Question: I have an ImageView (the clock image in the screen shot below) that I'd like to center vertically to the timestamp text ("2 hours ago" in the image) no matter what the text size.

I've tried 'android:layout_centerVertical="true"' but it has no effect.
I've included the layout code below. What would be the right way to center the clock (id createdTimeImage) vertically to the timestamp text (id createdTime) in a RelativeLayout? Appreciate any pointers in the right direction.
'''
<RelativeLayout xmlns:android="http://schemas.android.com/apk/res/android"
android:layout_width="fill_parent"
android:layout_height="wrap_content" >
<RelativeLayout
android:id="@+id/fromPictureSection"
android:layout_width="wrap_content"
android:layout_height="wrap_content"
android:background="@drawable/square_shape_grey_border"
android:padding="1dip"
android:layout_marginLeft="10dip"
android:layout_marginTop="10dip" >
<ImageView
android:id="@+id/fromPicture"
android:layout_width="50dip"
android:layout_height="50dip"
android:contentDescription="@null" />
</RelativeLayout>
<TextView
android:id="@+id/fromName"
android:layout_width="match_parent"
android:layout_height="wrap_content"
android:layout_toRightOf="@id/fromPictureSection"
android:paddingLeft="5dip"
android:paddingRight="10dip"
android:paddingTop="12dip"
android:textAppearance="@style/bodyTextStyle" />
<ImageView
android:id="@+id/createdTimeImage"
android:layout_width="wrap_content"
android:layout_height="wrap_content"
android:layout_below="@id/fromName"
android:layout_toRightOf="@id/fromPictureSection"
android:contentDescription="@null"
android:paddingBottom="0dip"
android:paddingLeft="5dip"
android:paddingTop="0dip"
android:layout_centerVertical="true"
android:src="@drawable/clock" />
<TextView
android:id="@+id/createdTime"
android:layout_width="match_parent"
android:layout_height="wrap_content"
android:layout_below="@id/fromName"
android:layout_toRightOf="@id/createdTimeImage"
android:layout_centerVertical="true"
android:paddingBottom="0dp"
android:paddingLeft="2dip"
android:paddingRight="10dip"
android:paddingTop="0dp"
android:textAppearance="@style/smallGreyTextStyle" />
</RelativeLayout>
'''
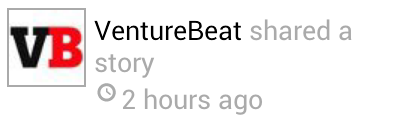
Answer: You can initialize an image to the 'textview' itself
'''
<TextView
android:id="@+id/createdTime"
android:layout_width="match_parent"
android:layout_height="wrap_content"
android:layout_below="@id/fromName"
android:layout_toRightOf="@id/createdTimeImage"
android:layout_centerVertical="true"
android:paddingBottom="0dp"
android:paddingLeft="2dip"
android:paddingRight="10dip"
android:paddingTop="0dp"
android:textAppearance="@style/smallGreyTextStyle"
android:drawableLeft="@drawable/clock" />
'''